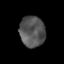
Tissue: lung
Cell type: Epithelial cells
Senescence score: 0.2431
Nuclear area (px): 771
Mean DAPI intensity: 84.545